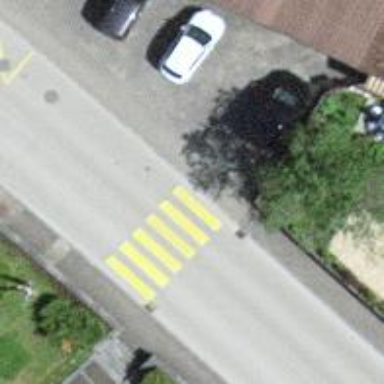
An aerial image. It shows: Uncontrolled road crossing.